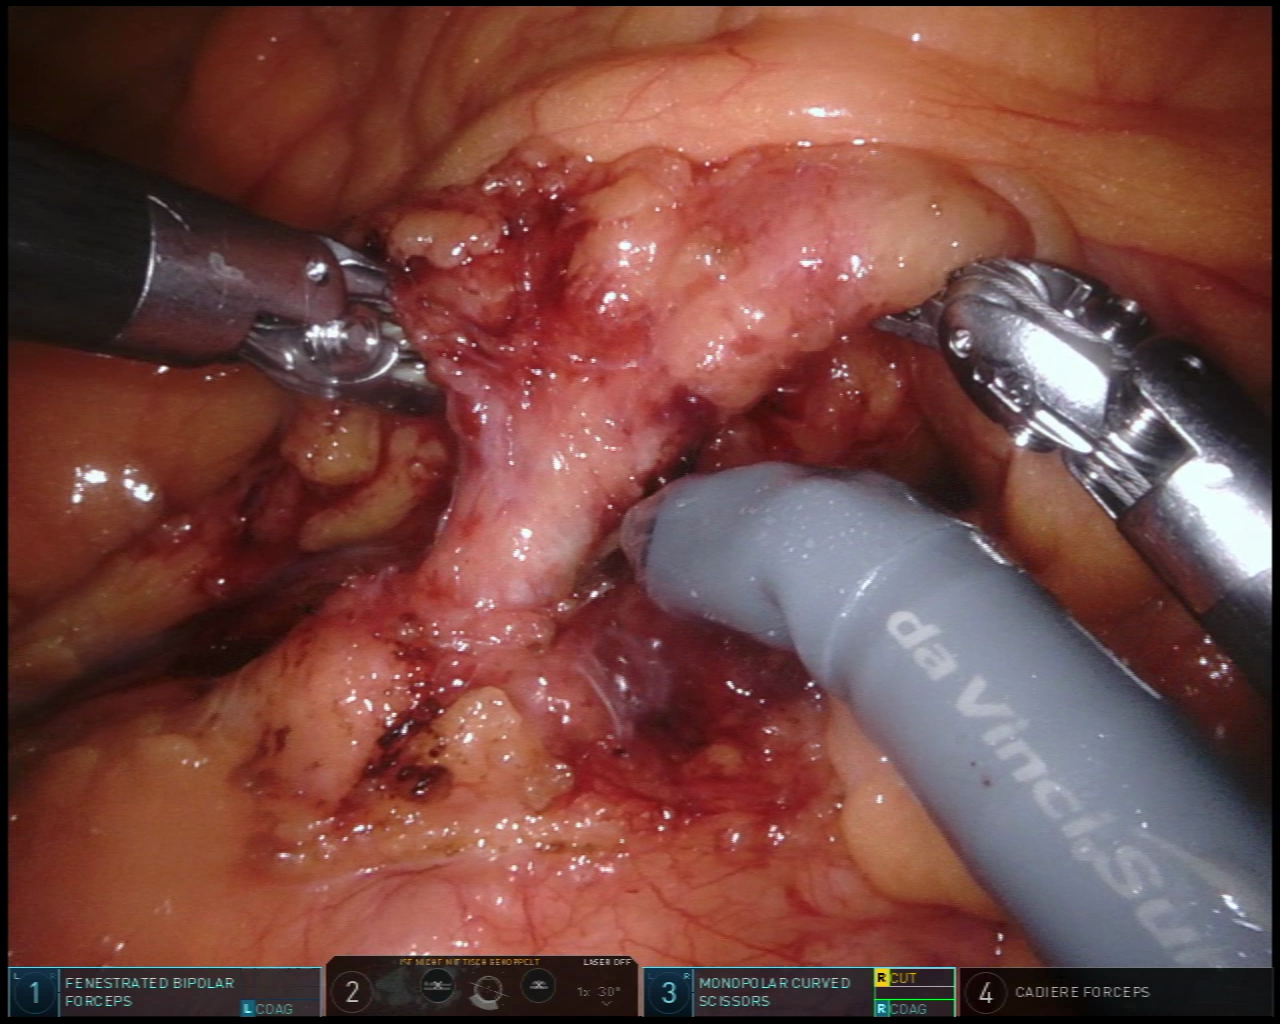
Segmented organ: inferior_mesenteric_artery
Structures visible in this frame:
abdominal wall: no
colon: no
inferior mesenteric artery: yes
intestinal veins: no
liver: no
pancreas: no
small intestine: no
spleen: no
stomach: no
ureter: no
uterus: no
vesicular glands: no